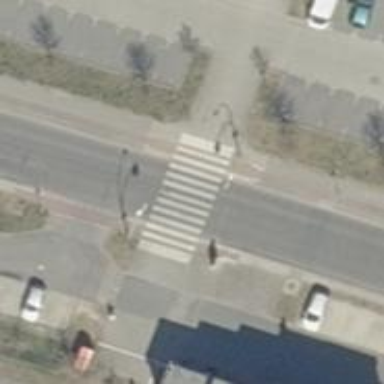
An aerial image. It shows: Marked crossing with zebra stripes on the road.